Chest X-ray:
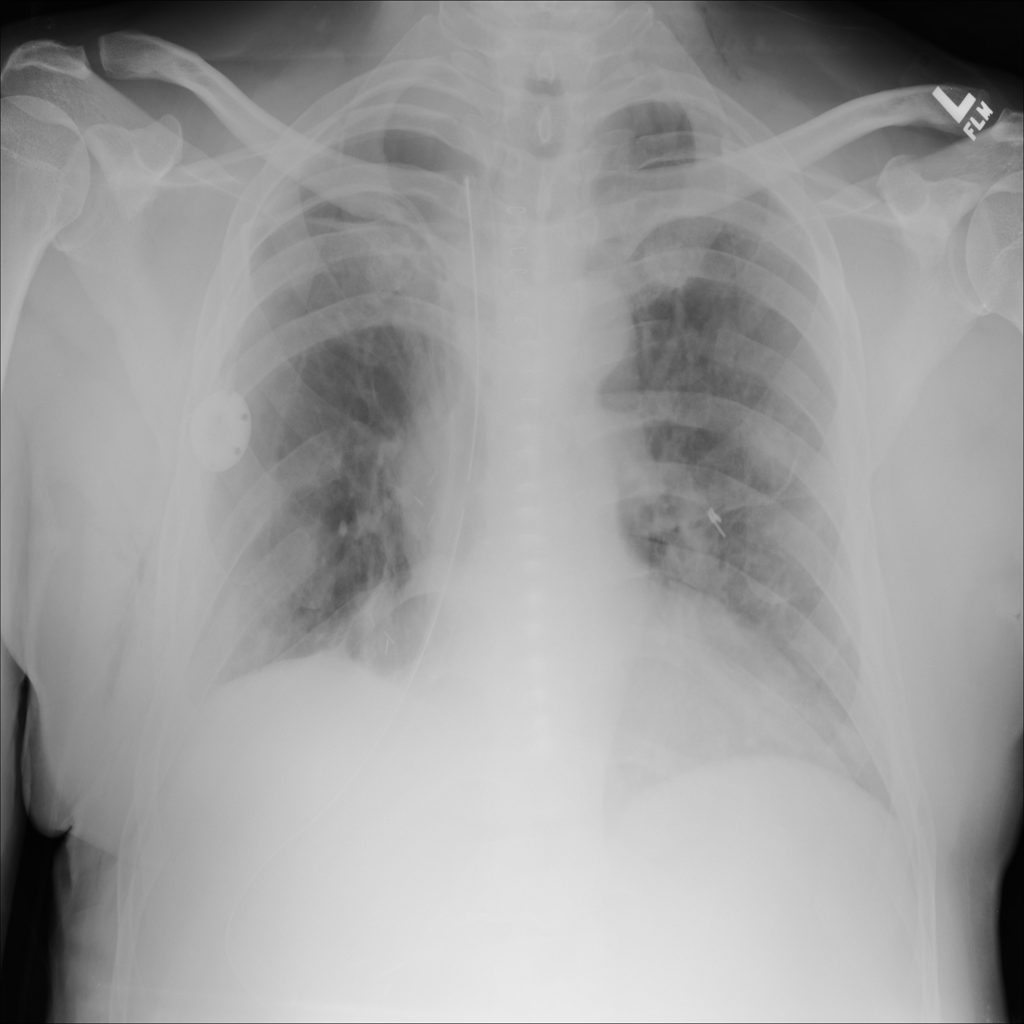
Findings: Pneumothorax, Nodule, Fracture, Effusion
No abnormal finding: no